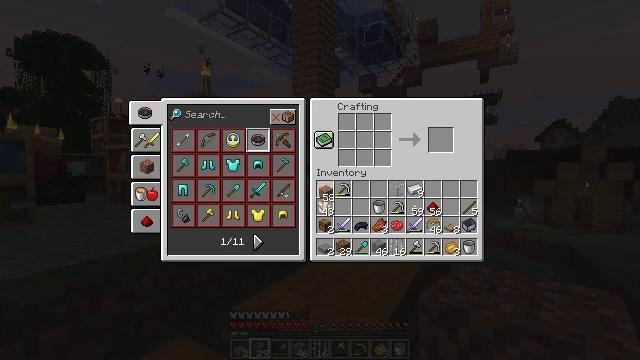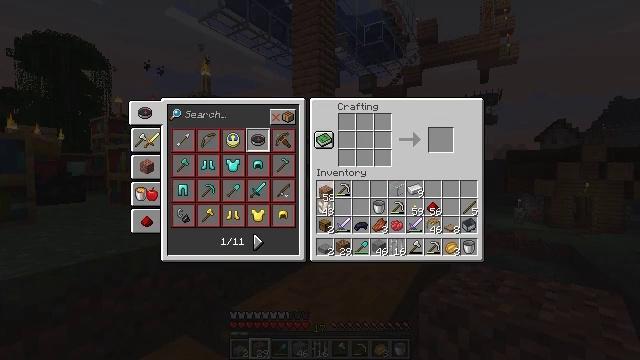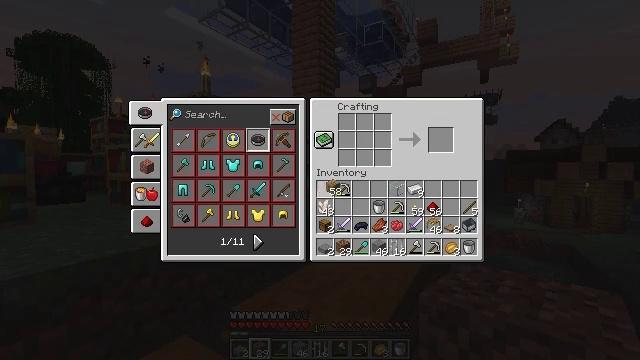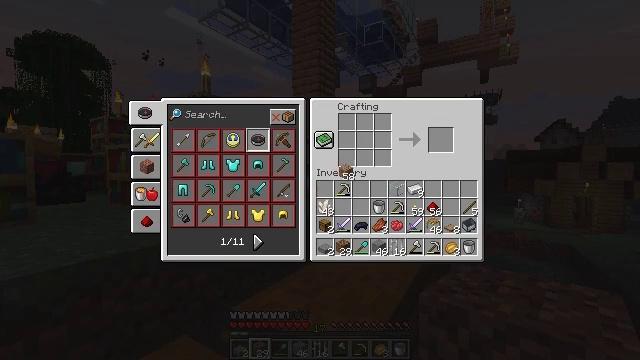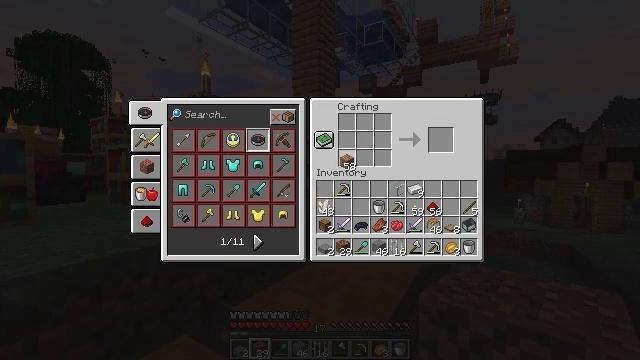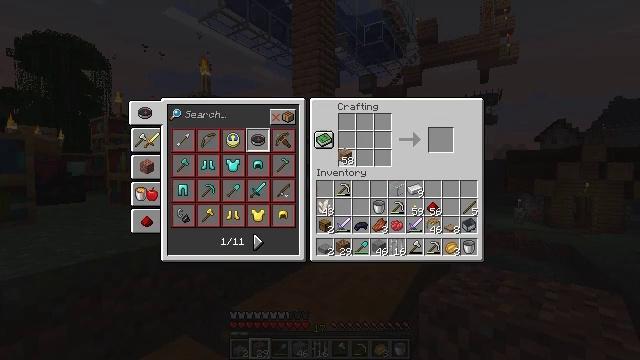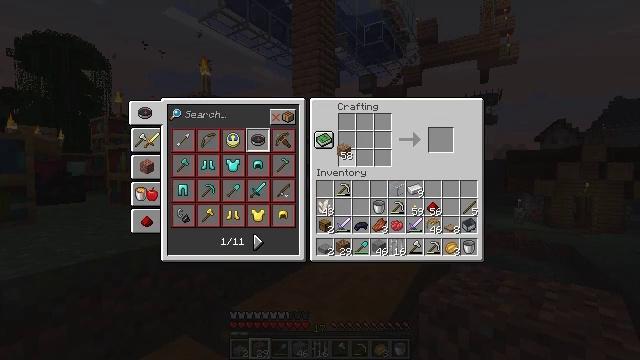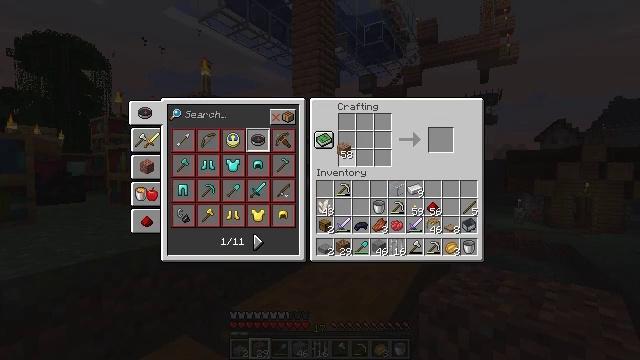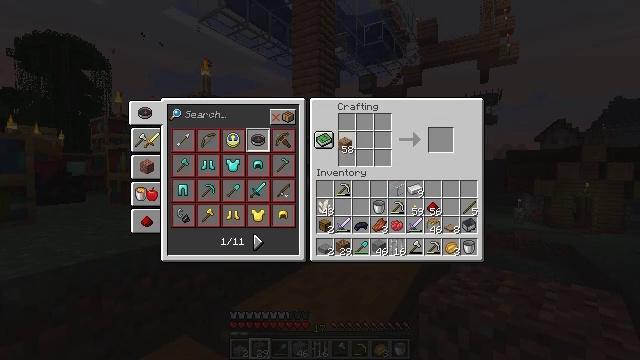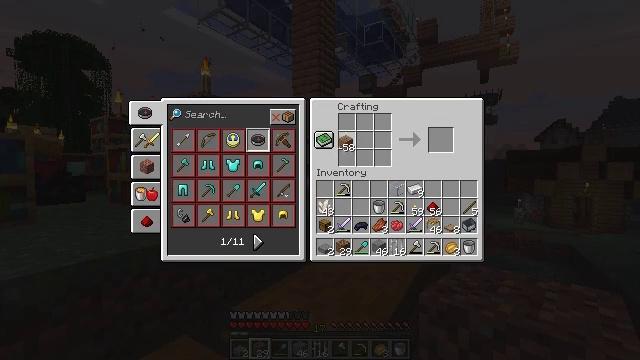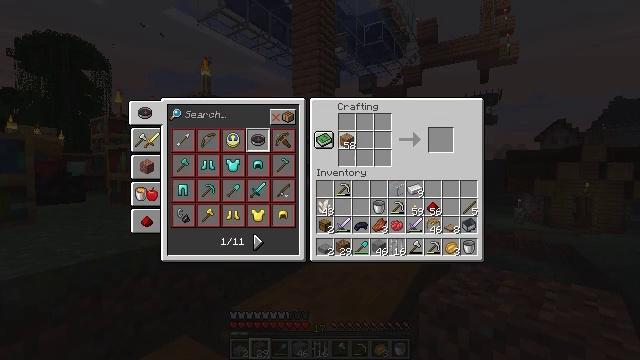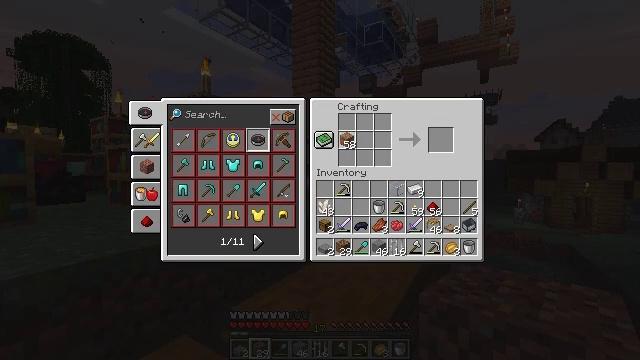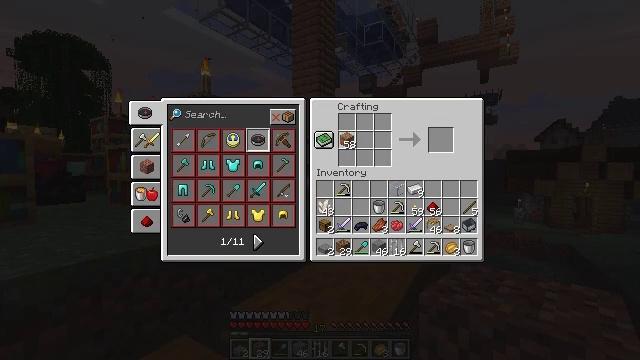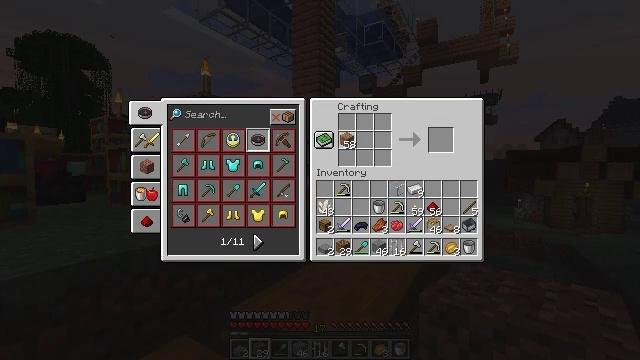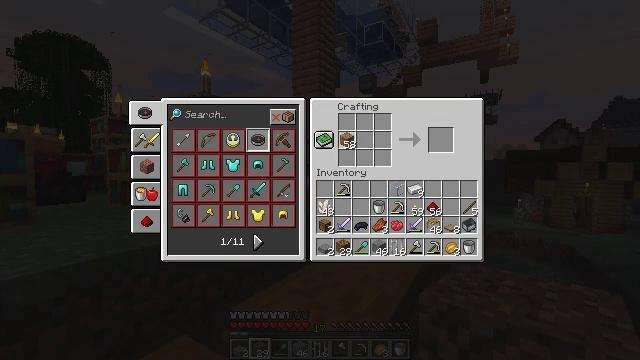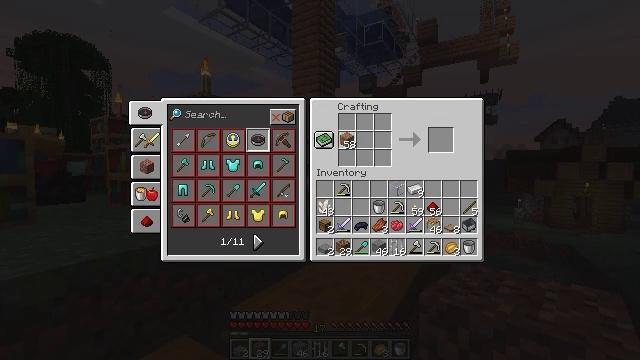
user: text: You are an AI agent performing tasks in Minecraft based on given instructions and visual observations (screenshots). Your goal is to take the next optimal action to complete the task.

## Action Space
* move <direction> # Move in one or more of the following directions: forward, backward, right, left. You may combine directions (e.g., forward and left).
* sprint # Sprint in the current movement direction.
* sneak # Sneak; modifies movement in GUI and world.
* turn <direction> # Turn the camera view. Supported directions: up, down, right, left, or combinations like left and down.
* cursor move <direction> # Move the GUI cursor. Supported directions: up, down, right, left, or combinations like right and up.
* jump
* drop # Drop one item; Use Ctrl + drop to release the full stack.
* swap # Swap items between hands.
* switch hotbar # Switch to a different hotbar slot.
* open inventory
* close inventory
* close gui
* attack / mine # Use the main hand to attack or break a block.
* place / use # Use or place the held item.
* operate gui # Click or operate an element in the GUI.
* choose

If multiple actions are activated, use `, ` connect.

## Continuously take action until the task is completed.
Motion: motion action
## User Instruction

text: Make a jungle sign with jungle wood planks.
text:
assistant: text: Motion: operate gui
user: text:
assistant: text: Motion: cursor move right
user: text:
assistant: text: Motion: cursor move right and up
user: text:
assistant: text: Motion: cursor move up
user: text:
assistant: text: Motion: no_op
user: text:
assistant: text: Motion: no_op
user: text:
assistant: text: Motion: no_op
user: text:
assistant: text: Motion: no_op
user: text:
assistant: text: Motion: no_op
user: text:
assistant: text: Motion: no_op
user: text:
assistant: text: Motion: no_op
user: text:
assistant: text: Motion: no_op
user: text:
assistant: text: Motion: no_op
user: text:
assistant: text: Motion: no_op
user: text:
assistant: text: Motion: choose
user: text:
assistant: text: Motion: choose
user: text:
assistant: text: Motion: choose
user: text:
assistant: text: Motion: cursor move right, choose
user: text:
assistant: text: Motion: cursor move right, choose
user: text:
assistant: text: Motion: choose
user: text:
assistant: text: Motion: choose
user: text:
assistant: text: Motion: cursor move right, choose
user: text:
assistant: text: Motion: choose
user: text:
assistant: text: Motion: choose
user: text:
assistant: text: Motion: choose
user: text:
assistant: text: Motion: choose
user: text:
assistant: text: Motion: choose
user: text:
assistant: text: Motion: choose
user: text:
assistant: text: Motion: choose
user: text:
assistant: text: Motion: choose